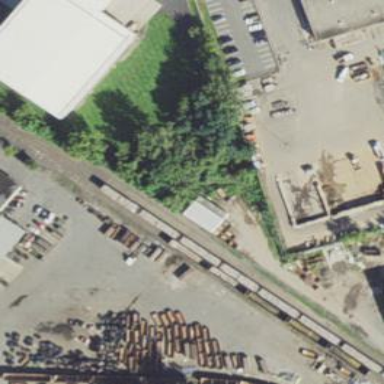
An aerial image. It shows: Railway spur service.